【题型】填空题　【知识点】立体几何　【难度】easy
用一个过圆锥的轴的平面去截圆锥，所得的截面三角形称为圆锥的轴截面，也称为圆锥的子午三角形. 如图，圆锥$SO$底面圆的半径是$2\sqrt{3}$，轴截面$SAB$的面积是$4\sqrt{3}$. 过圆锥$SO$的两条母线$SB$，$SC$作一个截面，则截面$SBC$面积的最大值是$\underline{\quad\quad}$.

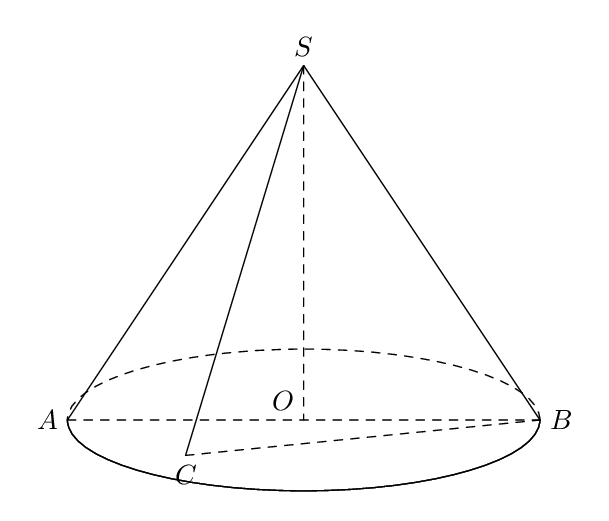
【解答】
【答案】$\boldsymbol{8}$
【分析】由已知得 $SO=2$、$SA=SB=4$，进而可得 $\angle ASB = \dfrac{2\pi}{3}$，最后由 $S_{\triangle SBC} = \dfrac{1}{2}SB \cdot SC\sin\angle BSC$ 及 $0 < \angle BSC \leq \dfrac{2\pi}{3}$，即可得最大值.
【详解】由 $S_{\triangle SAB} = \dfrac{1}{2}SO \cdot AB = 2\sqrt{3}SO = 4\sqrt{3}$，即 $SO=2$，故 $SA=SB = \sqrt{2^2 + (2\sqrt{3})^2} = 4$，
令 $\angle ASB = 2\theta$ 且 $0 < \theta < \dfrac{\pi}{2}$，则 $\sin\theta = \dfrac{OB}{SB} = \dfrac{2\sqrt{3}}{4} = \dfrac{\sqrt{3}}{2}$，即 $\theta = \dfrac{\pi}{3}$，所以 $\angle ASB = \dfrac{2\pi}{3}$，
由 $S_{\triangle SBC} = \dfrac{1}{2}SB \cdot SC\sin\angle BSC = 8\sin\angle BSC$，而 $0 < \angle BSC \leq \dfrac{2\pi}{3}$，
所以 $\angle BSC = \dfrac{\pi}{2}$ 时，最大 $S_{\triangle SBC} = 8$.
故答案为：$\boldsymbol{8}$